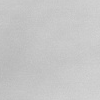
Atmospheric dust classification: dusty